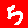
Digit: 5